Interaction volume radius: 5 \u00c5
Interaction volume height: 10 \u00c5
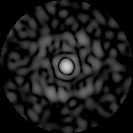
Disorder parameter: 0.7849